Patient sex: F
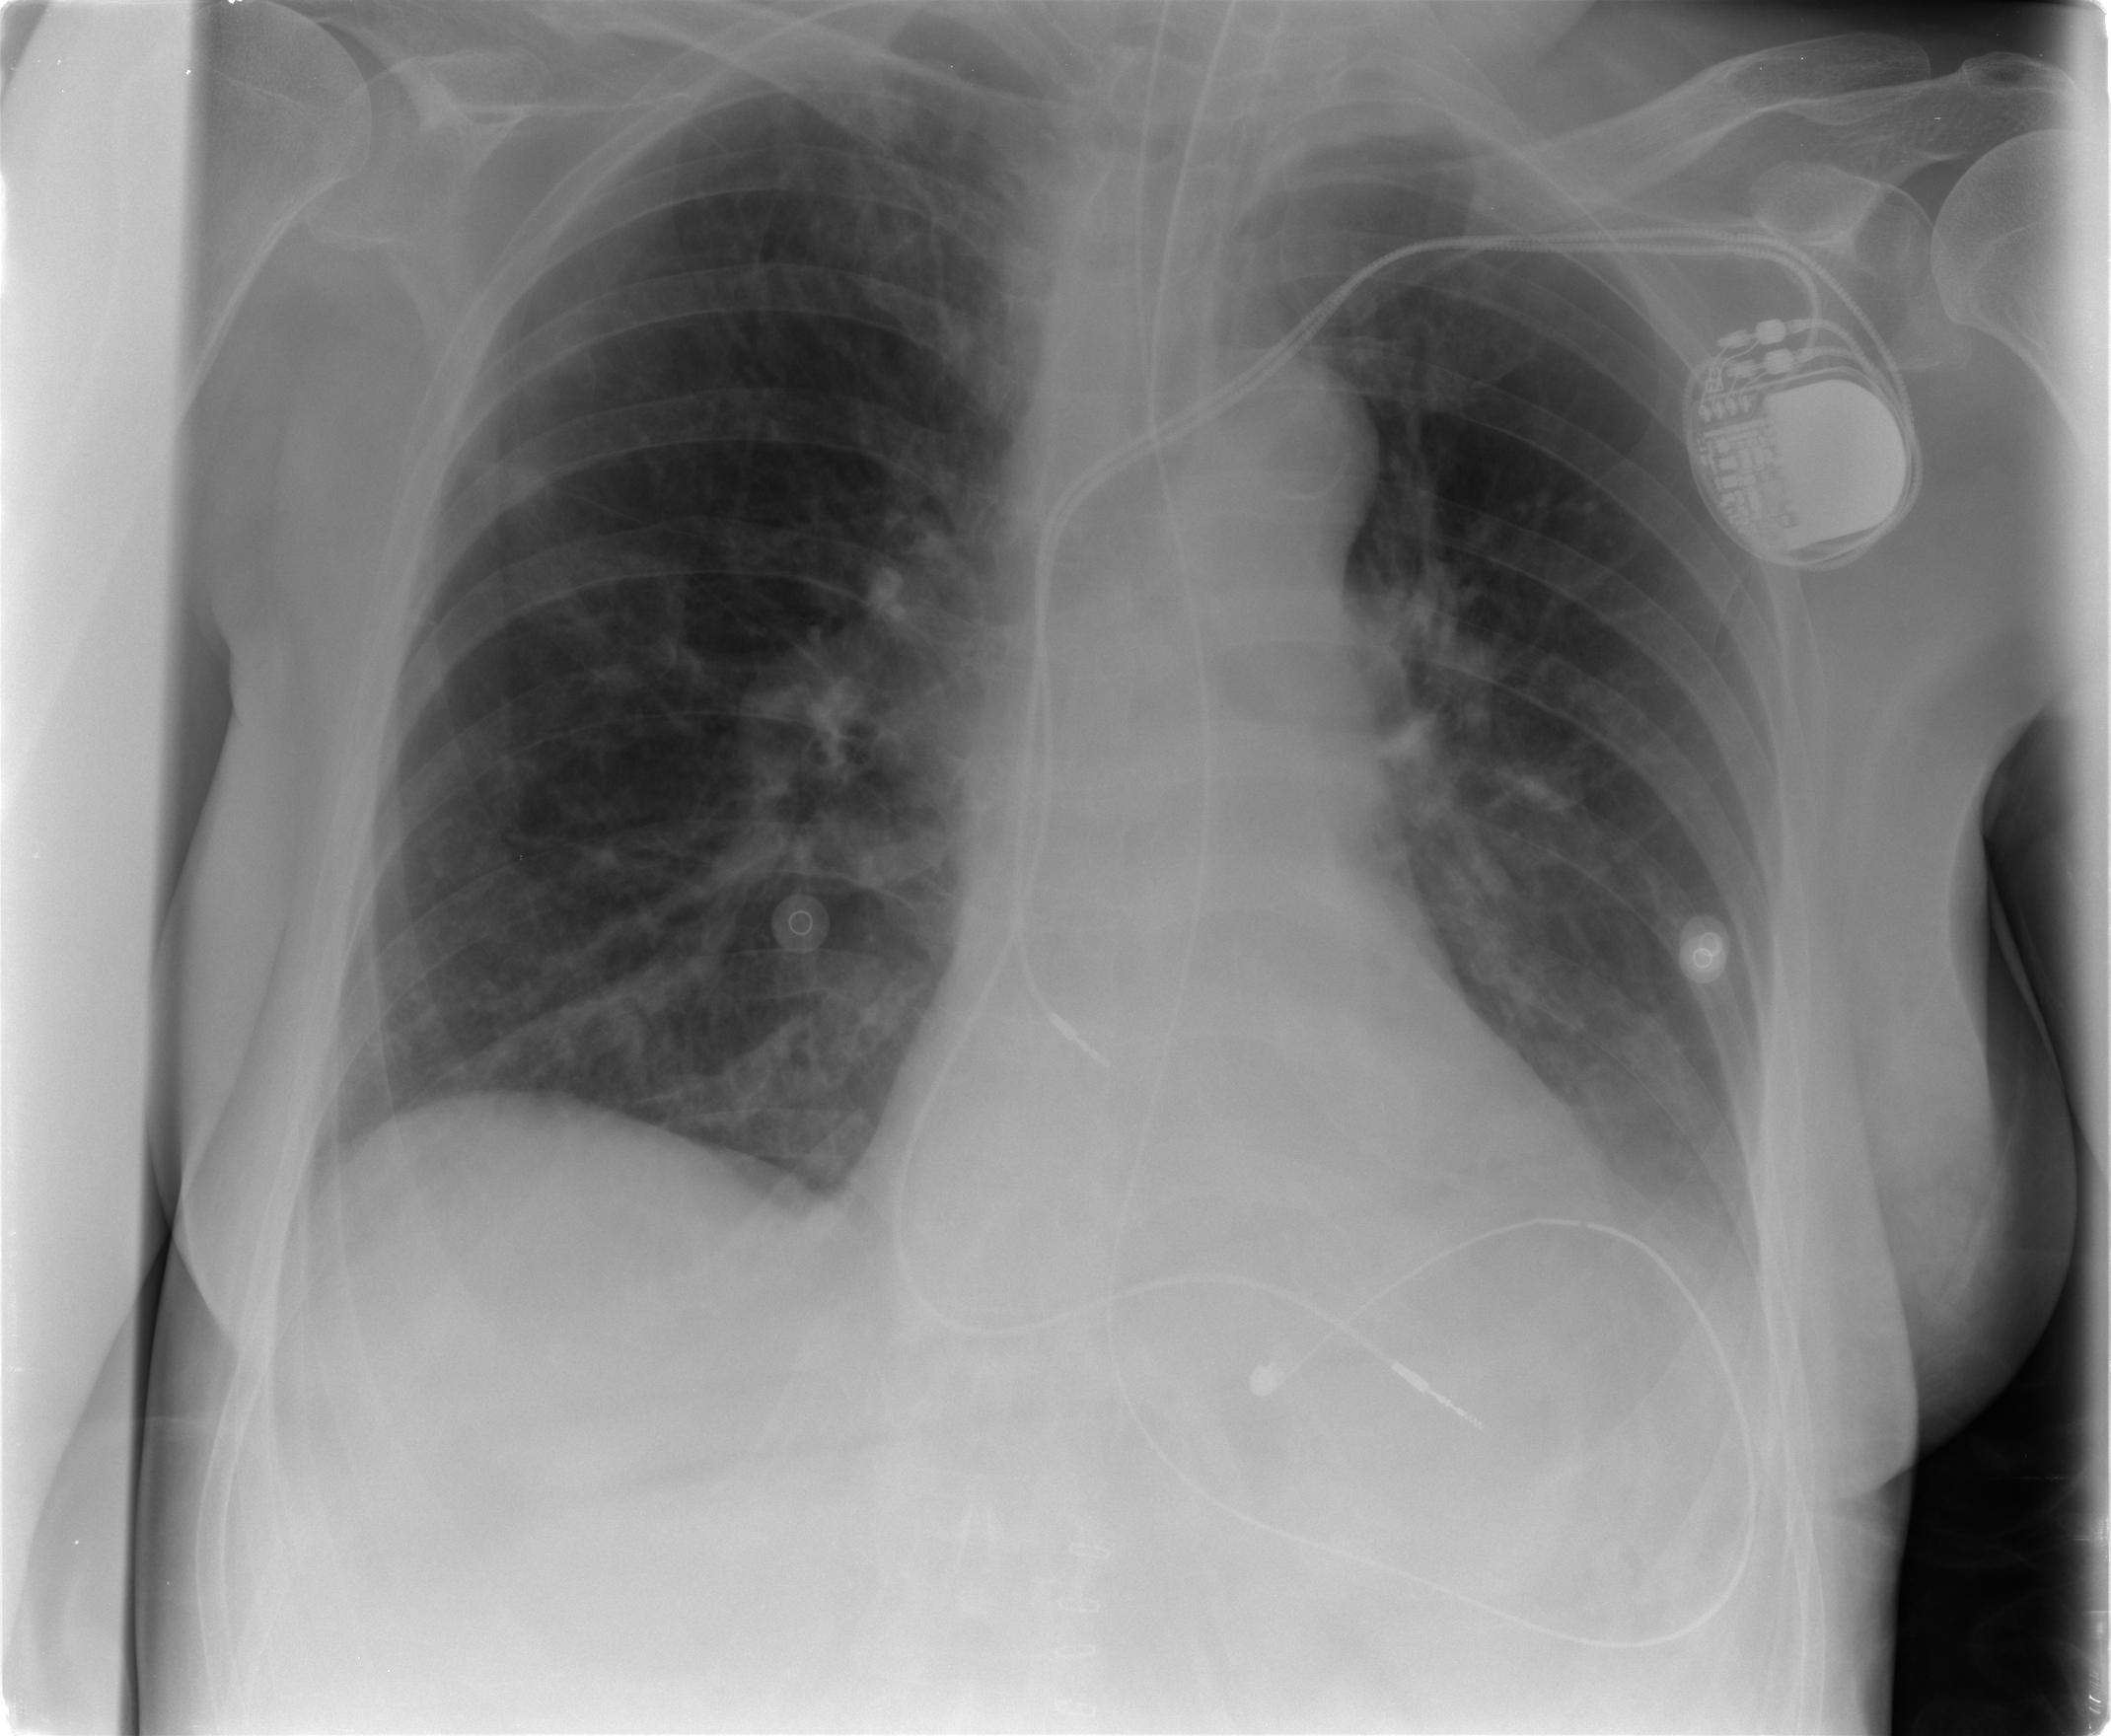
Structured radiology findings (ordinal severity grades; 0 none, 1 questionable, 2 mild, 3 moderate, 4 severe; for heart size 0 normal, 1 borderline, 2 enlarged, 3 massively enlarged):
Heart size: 0
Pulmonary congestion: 0
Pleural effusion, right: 0
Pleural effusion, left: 1
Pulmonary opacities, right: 0
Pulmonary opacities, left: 0
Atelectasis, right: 0
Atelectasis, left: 2